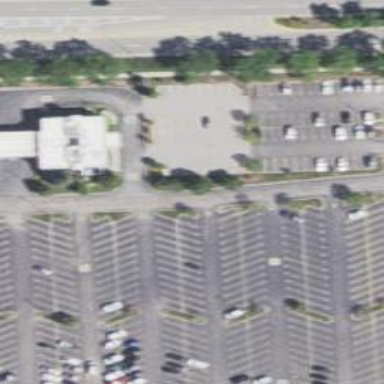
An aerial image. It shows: Parking area.